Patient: sex M, age 48
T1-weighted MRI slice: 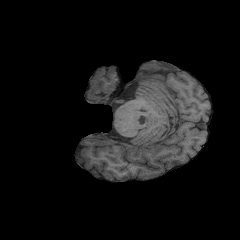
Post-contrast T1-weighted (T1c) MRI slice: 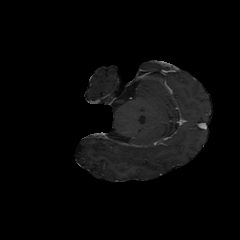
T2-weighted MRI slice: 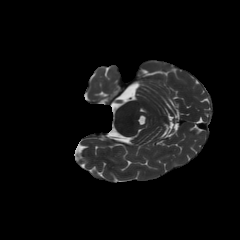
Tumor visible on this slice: no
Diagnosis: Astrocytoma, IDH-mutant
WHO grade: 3